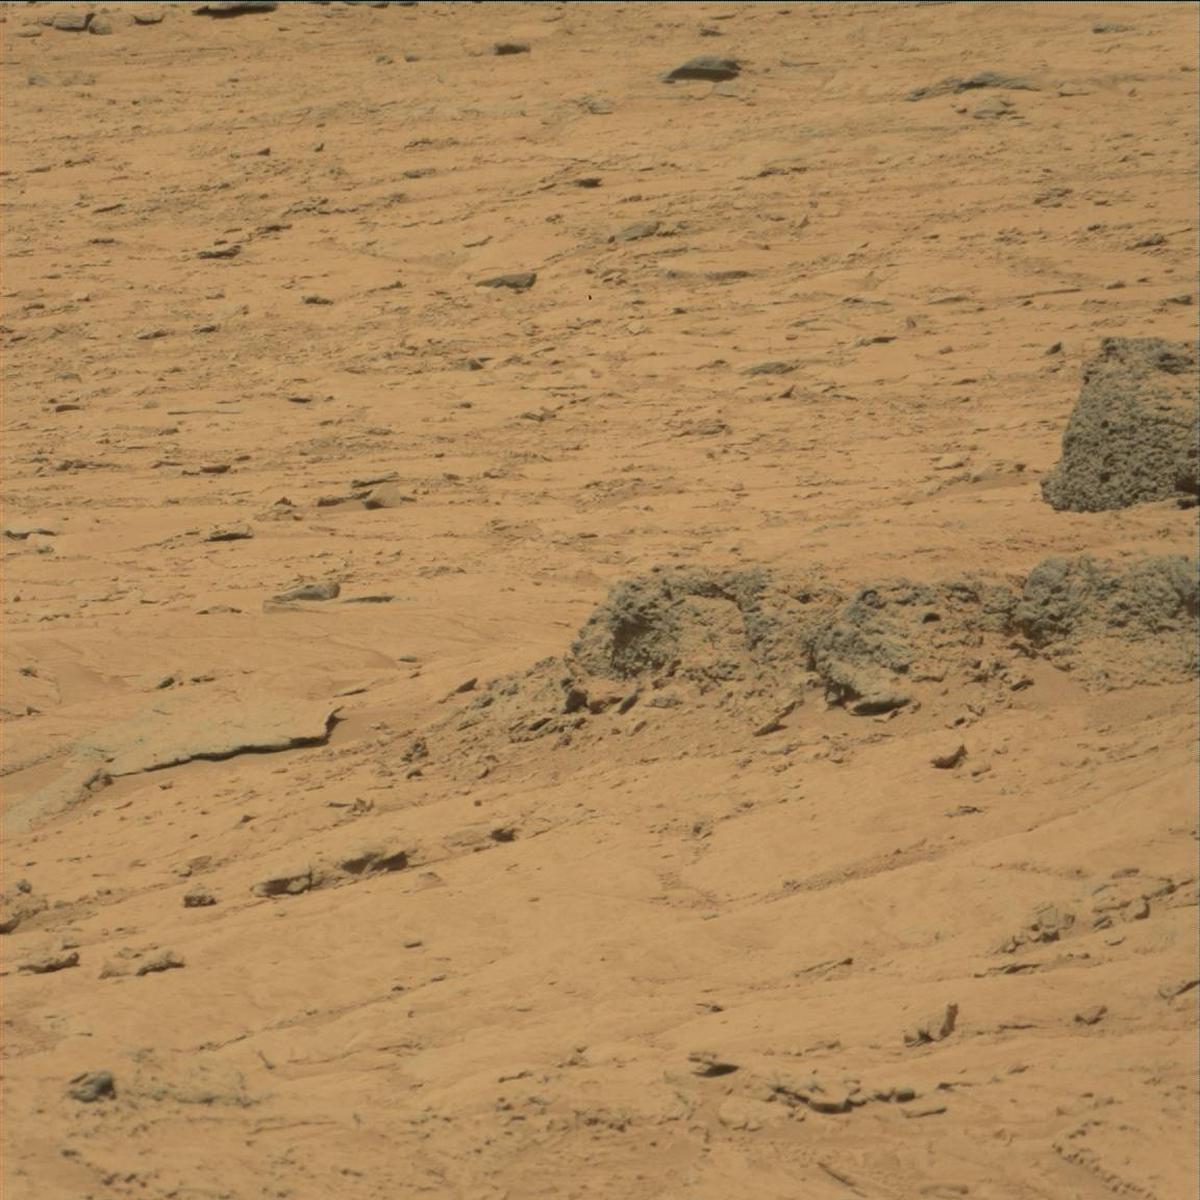
Terrain classes present: Bedrock, Sand / Soil